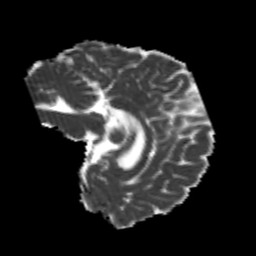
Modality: MD
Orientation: sagittal
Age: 23
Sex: male
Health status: healthy
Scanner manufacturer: philips
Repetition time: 7.391 s
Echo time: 0.08599 s